Question: I've following data:

I want to plot a graph shows for all x the mean connected with lines (linespoint) and also showing all the confidence interval [ci_lower, ci_upper]. I managed to do that using 2 plots.
'''
set xrange [0:<PHONE>]
set yrange [0:5000]
plot '2011-06-16_1n_result.txt' using 1:7 title '1 node' with lines, '2011-06-16_1n_result.txt' using 1:7:10:11 notitle with errorbars
'''
However it doesn't look nice with two colors and I have the feeling that there should be a way to do that with a single plot.
What's the solution code to that?
Best,
Will
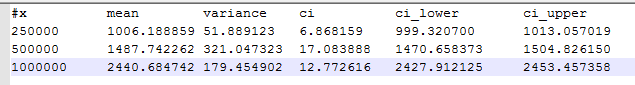
Answer: I think you are looking for the 'yerrorlines'. Maybe the following example can help you:
### Example
Data.dat:
'''
x, mean, min, max
1, 0.40, 0.29, 0.44
2, 0.44, 0.22, 0.65
3, 0.26, 0.06, 0.50
4, 0.30, 0.08, 0.67
5, 0.53, 0.03, 0.88
6, 0.43, 0.08, 0.97
7, 0.37, 0.02, 0.91
8, 0.53, 0.39, 0.60
9, 0.51, 0.22, 0.86
10, 0.55, 0.31, 0.80
'''
GnuplotFile:
'''
plot [0:11] "Data.dat" using 1:2:3:4 with yerrorlines
'''